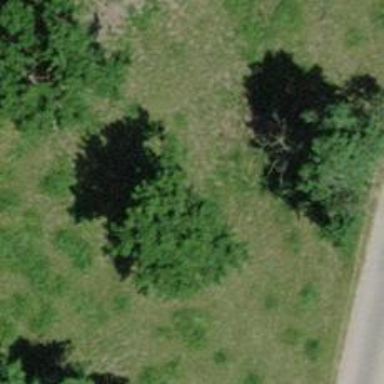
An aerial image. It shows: Broadleaved tree with lush leaves.